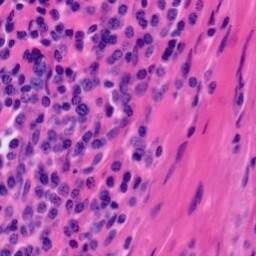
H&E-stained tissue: Tonsil